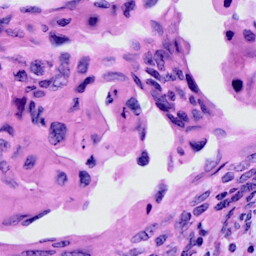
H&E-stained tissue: Cervix